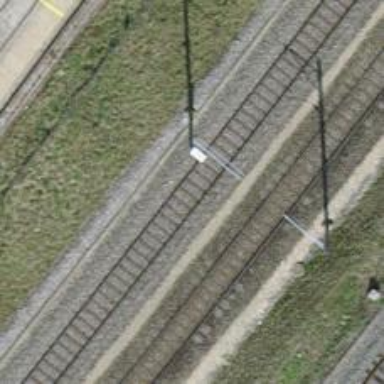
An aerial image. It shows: Rail siding with electrified contact lines for trains.